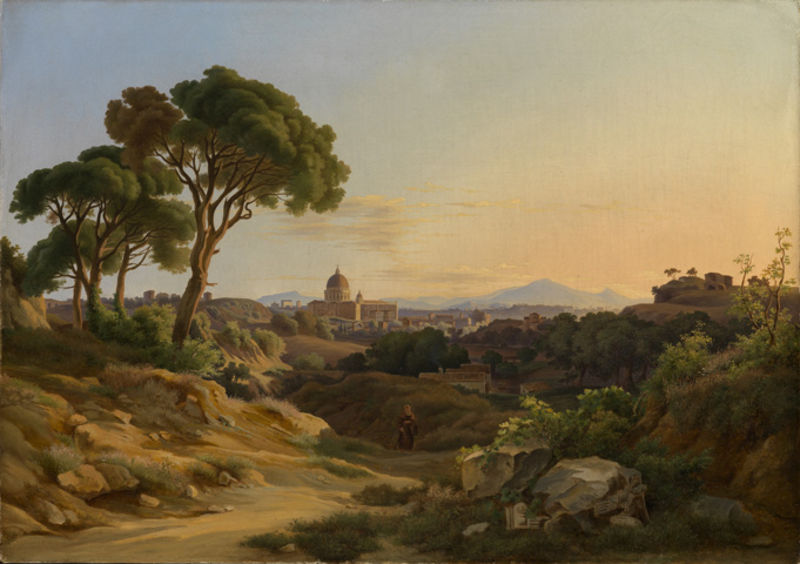
Titel: Blick auf Rom mit Sankt Peter von der Villa Doria-Pamphill
Künstler: Georg Köbel
Standort: Karlsruhe
Institution: Staatliche Kunsthalle Karlsruhe
Schlagwörter: baum, berg, blau, blätter, felsen, gemälde, himmel, mann, schatten, umhang, wolken, aquarell, bäume, gelb, grün, landschaft, menschen, mädchen, ocker, sand, stadt, abend, braun, frau, grau, hell, hintergrund, licht, orange, pastell, schwarz, strasse, weiss, ausblick, gebäude, gras, haus, rot, schloss, weg, wiese, wolke, beige, malerei, architektur, mensch, stein, steine, öl, dämmerung, feld, ferne, horizont, häuser, hügel, morgen, natur, sonnenaufgang, strauch, weite, busch, büsche, einsam, gebüsch, gehen, kirche, pfad, sonne, sträucher, land, figur, gewand, kind, blatt, person, pflanze, pflanzen, tal, wald, anhöhe, zypressen, sommer, ruhe, ansicht, italien, ort, trocken, berge, dürre, fels, gebirge, hang, sonnenlicht, wüste, dorf, dächer, farbe, sonnenuntergang, tag, landschaftsmalerei, vegetation, geröll, schlucht, herbst, idylle, spazieren, silhouette, kuppel, romantik, querformat, staffage, deutsch, abendrot, steppe, abendstimmung, ortschaft, panorama, ruine, antike, moses, burg, moschee, palast, dom, spaziergang, zypresse, staub, leinwand, ruinen, kathedrale, rom, wärme, landschaftsbild, diffus, baumgruppe, romantisch, karg, wanderer, felse, florenz, rötlich, landscahft, mönch, kiefern, wäldchen, felsbrocken, pinien, tempel, brocken, pinie, mediterran, bau, hohlweg, hirten, stei, vesuv, toskana, petersdom, st. peter, zedern, steinbruch, ideallandschaft, sonnenuntergan, campagna, felsgestein, ätna, abenstimmung, mosche, kampanien, peterskirche, beruhigend, ideale, entgegenkommen, petrsdom, sonnenunterganz, 19. jahrhundert, diachrom, gröll, palast stedt, blätter gehen, italienische lanndschaft